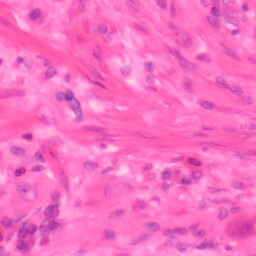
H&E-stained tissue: Colon